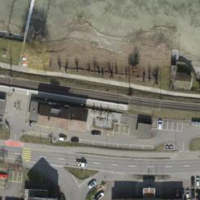
EUNIS habitat code: 54
Species observed at this site:
Fulica atra
Cardamine pratensis
Phylloscopus collybita